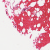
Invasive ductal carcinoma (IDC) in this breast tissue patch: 0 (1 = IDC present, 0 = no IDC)